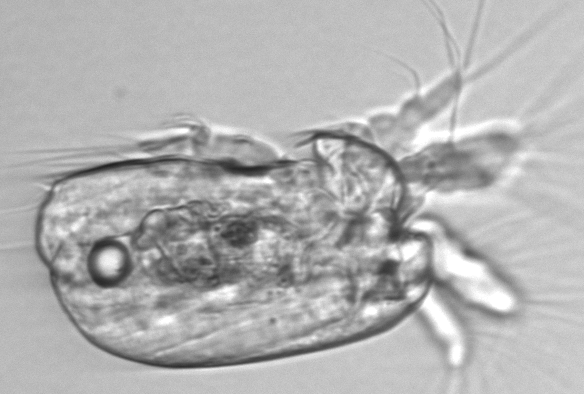
Label: Copepod_nauplii